七年级 · 度量几何学
如图 (1), 直线 $\mathrm{AB}$ 与直线 $\mathrm{CD}$ 相交于点 $\mathrm{O}, \angle C O E=90^{\circ}$, 过点 $\mathrm{O}$ 作射线 $O F$.

图(1)

图(2)

(1) 若射线 $O F$ 平分 $\angle A O C$ 且 $\angle B O F=130^{\circ}$, 求 $\angle B O E$ 的度数;

(2) 若将图 (1)中的直线 $C D$ 绕点 $\mathrm{O}$ 逆时针旋转至图 (2), $\angle C O E=90^{\circ}$ 当射线 $O E$ 平分 $\angle B O F$ 时,
射线 $O C$ 是否平分 $\angle A O F$, 请说明理由;

(3) 若 $\angle B O E=20^{\circ}, \angle B O F=130^{\circ}$, 将图(1)中的直线 $C D$ 绕点 $O$ 按每秒 $5^{\circ}$ 的速度逆时针旋转 $\alpha$ 度 $\left(0^{\circ}<\alpha<180^{\circ}\right), \angle C O E$ 始终保持为 $90^{\circ}$, 设旋转的时间为 $\mathrm{t}$ 秒, 当 $\angle A O C+\angle E O F=90^{\circ}$ 时, 求 $\mathrm{t}$ 的值.
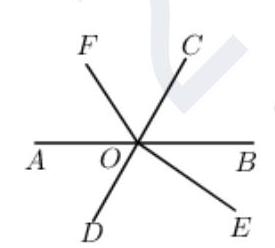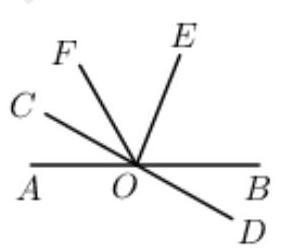
答案: (1) 解: $\because \angle B O F=130^{\circ}, \quad \therefore \angle A O F=50^{\circ}$

$\because$ 射线 $O F$ 平分 $\angle A O C, \quad \therefore \angle A O F=\angle F O C=50^{\circ}, \quad \therefore \angle C O B=80^{\circ}$

$\because \angle C O E=\angle C O B+\angle B O E=90^{\circ}, \quad \therefore \angle B O E=90^{\circ}-80^{\circ}=10^{\circ}$

(2) 解：射线 $O C$ 平分 $\angle A O F$, 理由如下:

$\because \angle C O E=\angle C O F+\angle F O E=90^{\circ}, \quad \therefore \angle A O C+\angle E O B=90^{\circ}$

$$
\therefore \angle C O F+\angle F O E=\angle A O C+\angle E O B
$$

$\because \mathrm{OE}$ 平分 $\angle F O B, \quad \therefore \angle F O E=\angle E O B$

$$
\therefore \angle A O C=\angle C O F
$$

即射线 $\mathrm{OC}$ 平分 $\angle A O F$.

(3) 解: $\because \angle B O E=20^{\circ}$ 且 $\angle B O F=130^{\circ}, \therefore \angle E O F=150^{\circ}$

又 $\because \angle C O E=90^{\circ}, \therefore \angle B O C=70^{\circ}, \quad \therefore \angle A O C=110^{\circ}$

(1) 当 $0<t \leq 22 \mathrm{~s}$ 时

$\because$ 直线 $C D$ 绕点 $\mathrm{O}$ 按每秒 $5^{\circ}$ 的速度逆时针旋转

$$
\begin{gathered}
\therefore \angle A O C=110^{\circ}-5 t, \angle E O F=150^{\circ}-5 t \\
\because \angle A O C+\angle E O F=90^{\circ} \\
\therefore 110-5 t+150-5 t=90
\end{gathered}
$$

解得 $t=17$

(2) 当 $22<t \leq 30 \mathrm{~s}$ 时

$\because$ 直线 $C D$ 绕点 $\mathrm{O}$ 按每秒 $5^{\circ}$ 的速度逆时针旋转

$$
\begin{gathered}
\therefore \angle A O C=5 t-110^{\circ}, \angle E O F=150^{\circ}-5 t \\
\because \angle A O C+\angle E O F=90^{\circ} \\
\therefore 5 t-110+150-5 t=90
\end{gathered}
$$

$40=90$ 此时无解

(3)当 $30<t<36 \mathrm{~s}$ 时

$\because$ 直线 $C D$ 绕点 $\mathrm{O}$ 按每秒 $5^{\circ}$ 的速度逆时针旋转

$$
\therefore \angle A O C=5 t-110^{\circ}, \angle E O F=5 t-150^{\circ}
$$

$$
\begin{gathered}
\because \angle A O C+\angle E O F=90^{\circ} \\
\therefore 5 t-110+5 t-150=90
\end{gathered}
$$

解得 $t=35$

综上所述, 当 $\angle A O C+\angle E O F=90^{\circ}$ 时, $t=17$ 秒或 $t=35$ 秒.